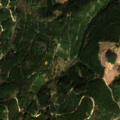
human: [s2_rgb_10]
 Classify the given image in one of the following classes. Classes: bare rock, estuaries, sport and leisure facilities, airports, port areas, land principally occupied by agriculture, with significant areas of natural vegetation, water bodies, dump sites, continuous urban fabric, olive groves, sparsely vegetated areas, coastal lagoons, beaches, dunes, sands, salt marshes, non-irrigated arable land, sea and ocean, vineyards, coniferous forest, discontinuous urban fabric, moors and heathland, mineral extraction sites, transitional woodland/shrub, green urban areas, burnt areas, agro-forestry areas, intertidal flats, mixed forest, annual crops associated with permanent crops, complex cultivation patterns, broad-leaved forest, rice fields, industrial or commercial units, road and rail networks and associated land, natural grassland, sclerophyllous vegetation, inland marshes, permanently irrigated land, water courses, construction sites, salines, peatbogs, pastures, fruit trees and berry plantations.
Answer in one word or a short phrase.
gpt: land principally occupied by agriculture, with significant areas of natural vegetation, coniferous forest